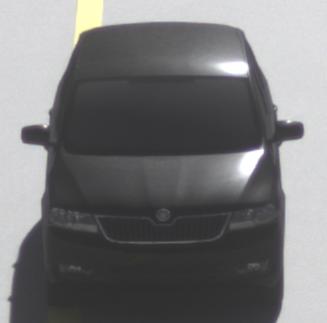
Make: Skoda
Model: Rapid Spaceback 1.2 TSI
Detailed model: Rapid Spaceback
Model produced from: 2013/10
Model produced until: 2015/04
Doors: 5
Color: black
Road condition: dry road
Daytime: morning or afternoon
Contrast: high contrast